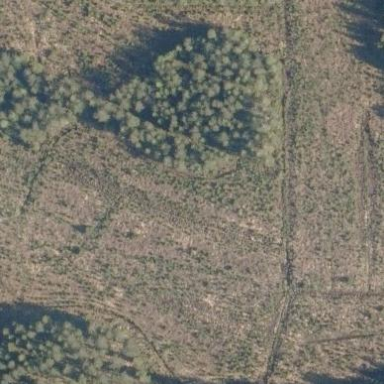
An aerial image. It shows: Scrub area designated for logging.